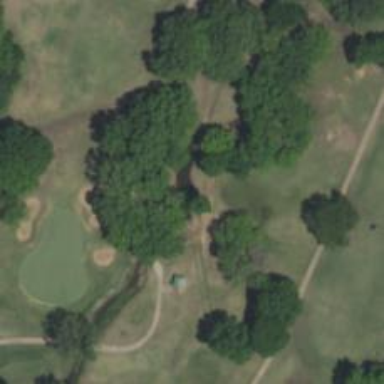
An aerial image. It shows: Lateral water hazard on golf course.